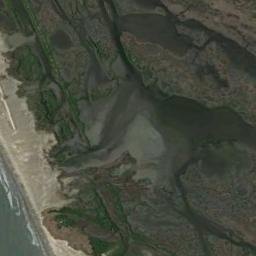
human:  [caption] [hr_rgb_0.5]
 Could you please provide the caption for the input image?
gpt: There are a few brown bare lands in the river in a wetland with sparse green plants on the bare lands .

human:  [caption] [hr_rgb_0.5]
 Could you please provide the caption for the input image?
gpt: Many waters of different sizes are surrounded by wetlands .

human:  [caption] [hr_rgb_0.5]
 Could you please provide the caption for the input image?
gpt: The wetland consists of bare land, Green plants and water .

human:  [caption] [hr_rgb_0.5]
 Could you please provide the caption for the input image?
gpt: There is a straight path through this wetland .

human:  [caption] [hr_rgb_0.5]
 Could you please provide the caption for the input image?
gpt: The wetland is beside a river .